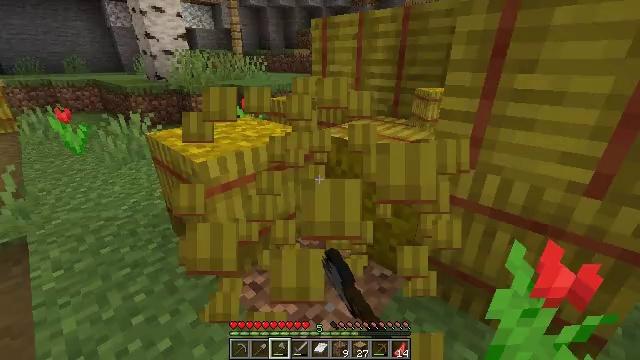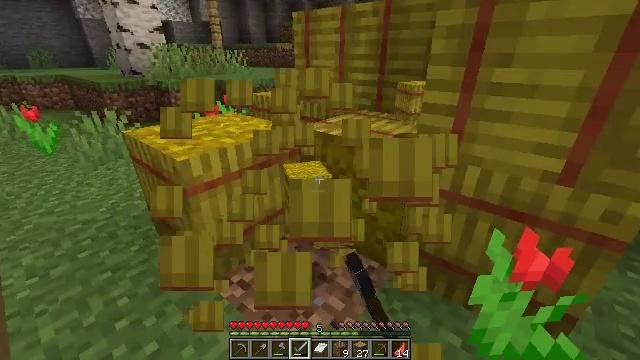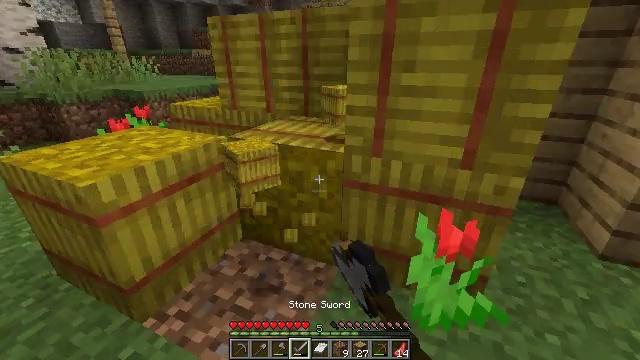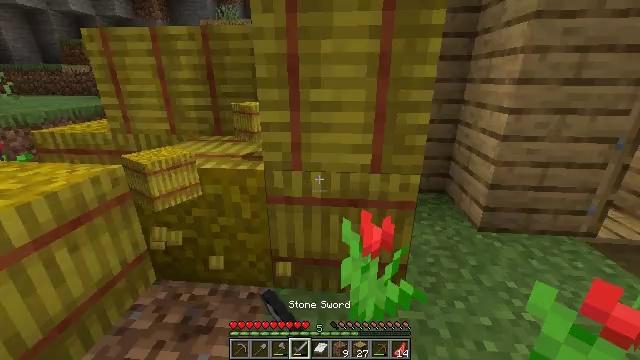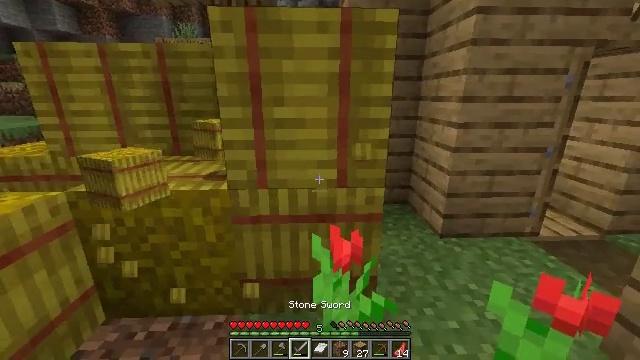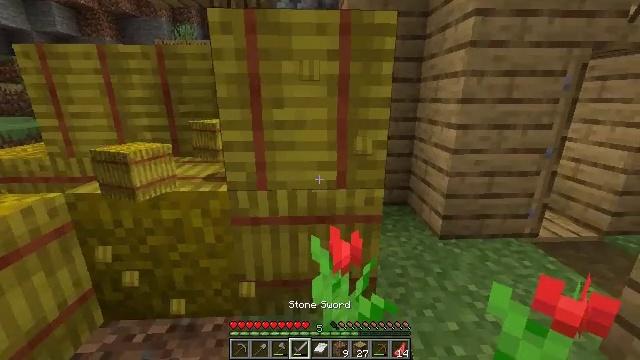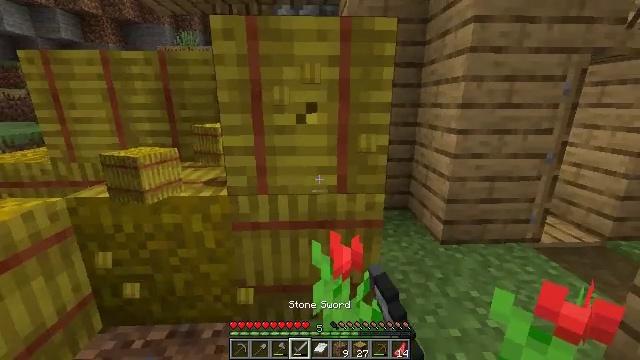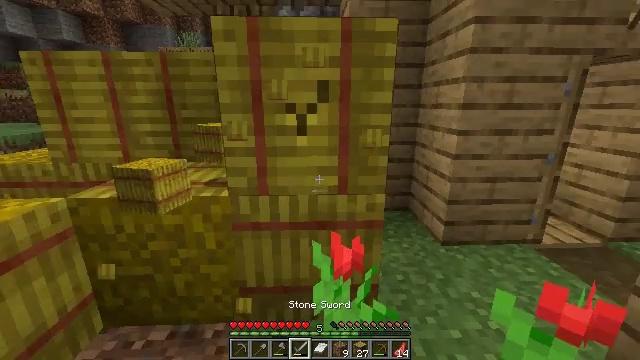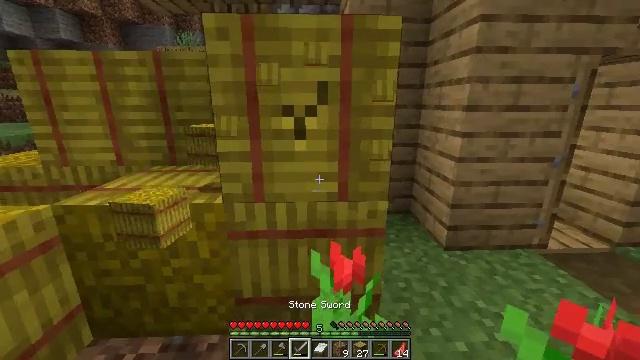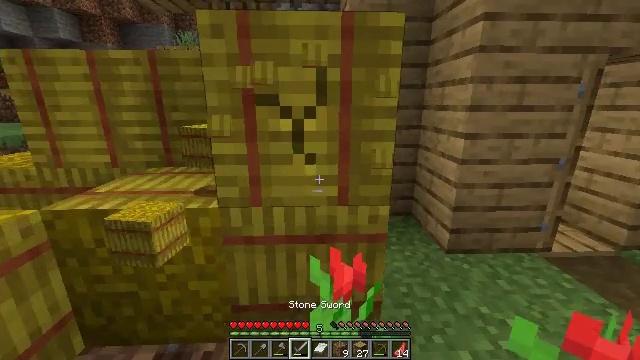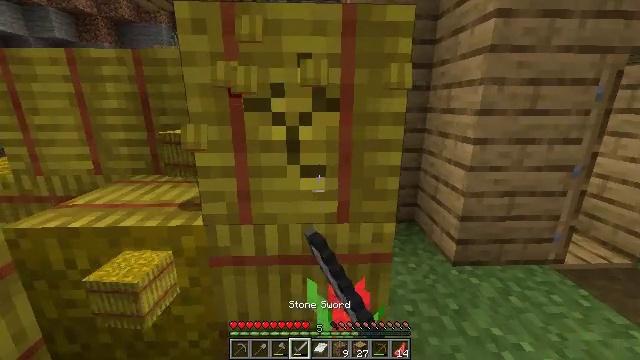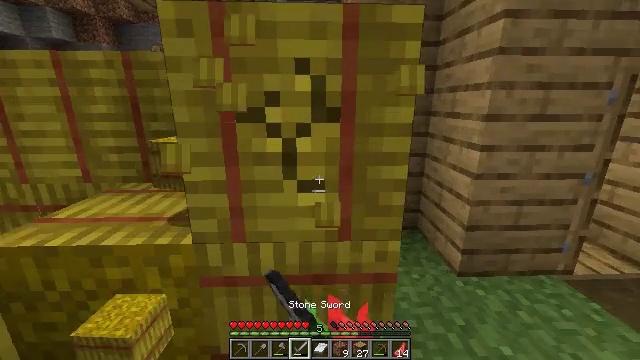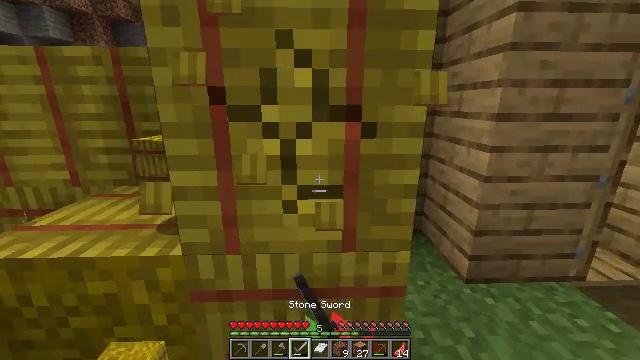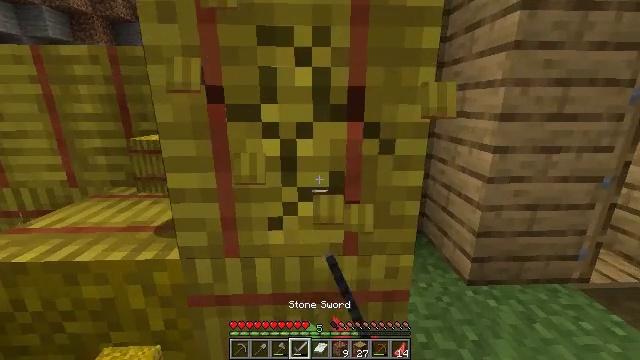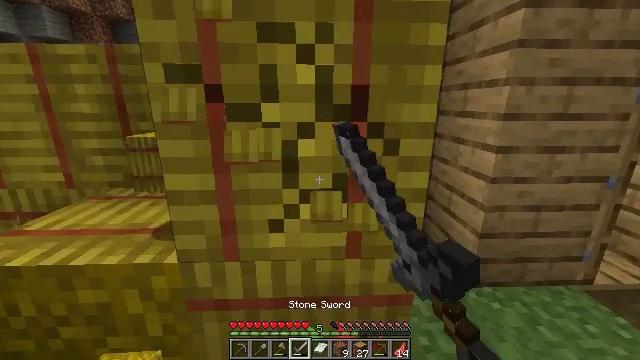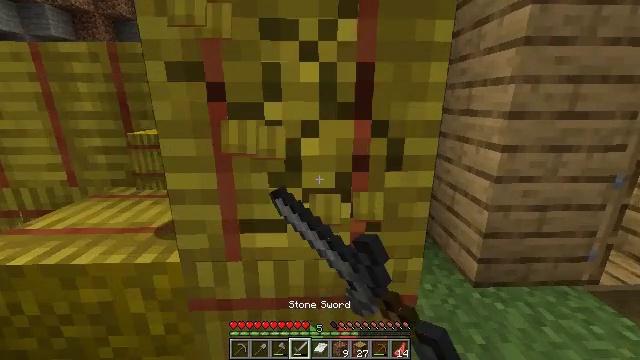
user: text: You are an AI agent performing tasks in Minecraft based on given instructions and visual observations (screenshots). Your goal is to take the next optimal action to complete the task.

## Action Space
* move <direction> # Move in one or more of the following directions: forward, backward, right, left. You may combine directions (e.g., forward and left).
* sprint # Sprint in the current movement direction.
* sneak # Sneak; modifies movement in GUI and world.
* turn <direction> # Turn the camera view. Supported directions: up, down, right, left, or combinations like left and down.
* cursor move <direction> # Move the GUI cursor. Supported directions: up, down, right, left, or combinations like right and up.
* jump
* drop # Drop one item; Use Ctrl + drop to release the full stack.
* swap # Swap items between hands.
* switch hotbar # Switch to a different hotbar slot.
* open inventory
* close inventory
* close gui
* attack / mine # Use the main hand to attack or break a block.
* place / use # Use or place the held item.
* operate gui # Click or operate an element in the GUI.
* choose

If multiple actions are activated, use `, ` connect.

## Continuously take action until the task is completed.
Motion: motion action
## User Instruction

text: Attack the hay block to get hay.
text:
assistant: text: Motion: turn right and down, attack / mine, switch to hotbar 4
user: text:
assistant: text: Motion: turn right and up, attack / mine, switch to hotbar 4
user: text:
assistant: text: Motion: turn right and up, attack / mine, switch to hotbar 4
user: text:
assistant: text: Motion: turn right and up, attack / mine
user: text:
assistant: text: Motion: attack / mine
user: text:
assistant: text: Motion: turn up, attack / mine
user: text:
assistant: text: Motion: attack / mine
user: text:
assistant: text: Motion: move forward, attack / mine
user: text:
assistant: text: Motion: move forward, attack / mine
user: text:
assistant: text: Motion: move forward, attack / mine
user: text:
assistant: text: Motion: attack / mine
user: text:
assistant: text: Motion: attack / mine
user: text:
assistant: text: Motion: attack / mine
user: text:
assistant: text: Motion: attack / mine
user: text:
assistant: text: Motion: attack / mine
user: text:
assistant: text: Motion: turn left and down, attack / mine
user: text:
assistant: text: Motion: turn left and down, attack / mine
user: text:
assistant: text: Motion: attack / mine
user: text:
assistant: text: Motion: attack / mine
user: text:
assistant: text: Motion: turn left, attack / mine
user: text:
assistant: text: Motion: turn left and down, attack / mine
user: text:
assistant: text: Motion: attack / mine
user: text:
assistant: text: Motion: turn left, attack / mine
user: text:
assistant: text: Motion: turn left and down, attack / mine
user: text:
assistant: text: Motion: turn left, attack / mine
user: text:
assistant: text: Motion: move right, attack / mine
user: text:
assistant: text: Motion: move right, turn left, attack / mine
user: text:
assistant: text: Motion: move forward and move right, turn left, attack / mine
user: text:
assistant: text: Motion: move forward and move right, turn left, attack / mine
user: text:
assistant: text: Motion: turn left, attack / mine